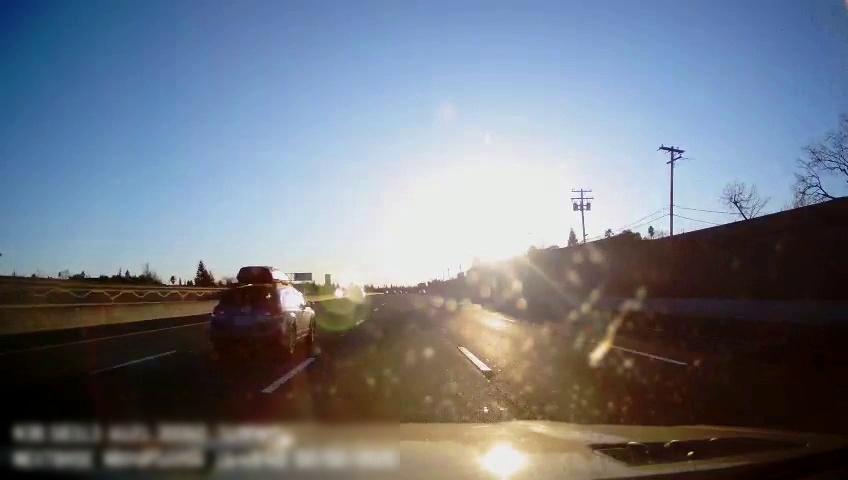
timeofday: Day
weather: Sunny
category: Drivable Space
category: Vehicles | SUV
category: Vehicles | SUV
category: Lanes | Alternate Lane
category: Lanes | Alternate Lane
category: Lanes | Current Lane
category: Lanes | Current Lane
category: Lanes | Alternate Lane
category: Traffic | Signs